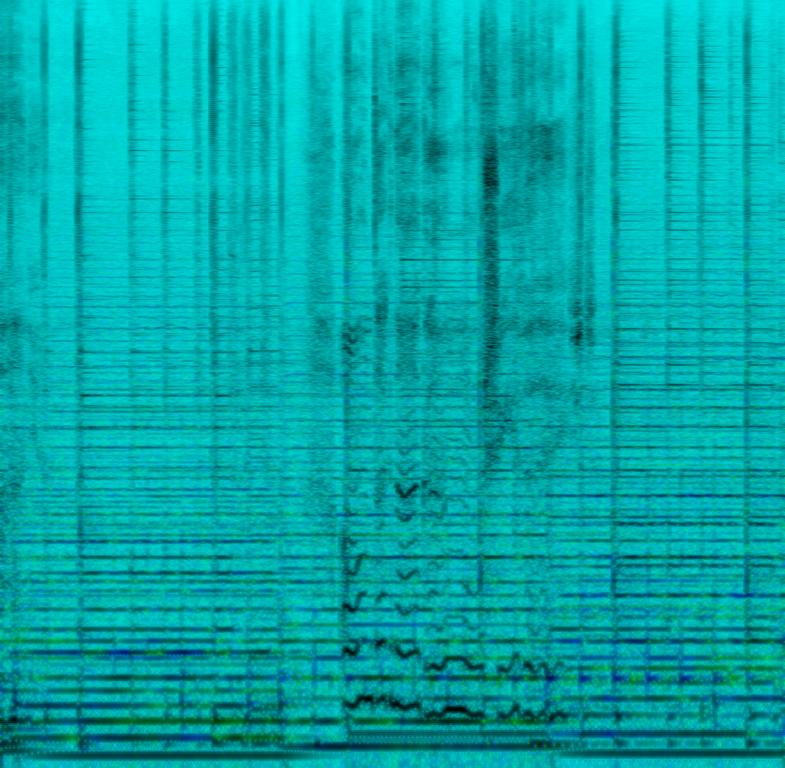
A female singer sings this emotional melody. The song is medium tempo with guitar strumming rhythm, strong bass line, steady drumming rhythm, keyboard accompaniment and sound effects. The song is emotional and romantic. The song is a euro pop love song and has poor audio quality.